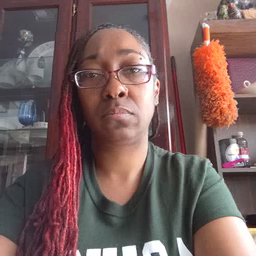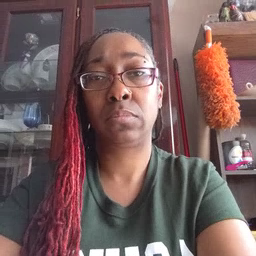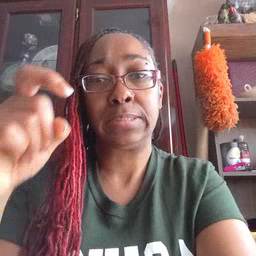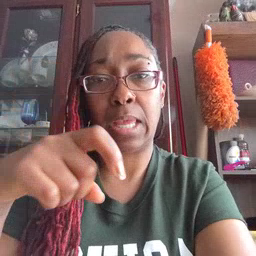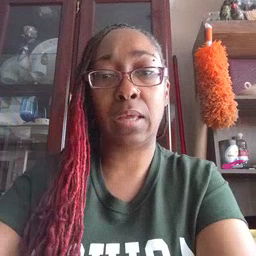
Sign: time